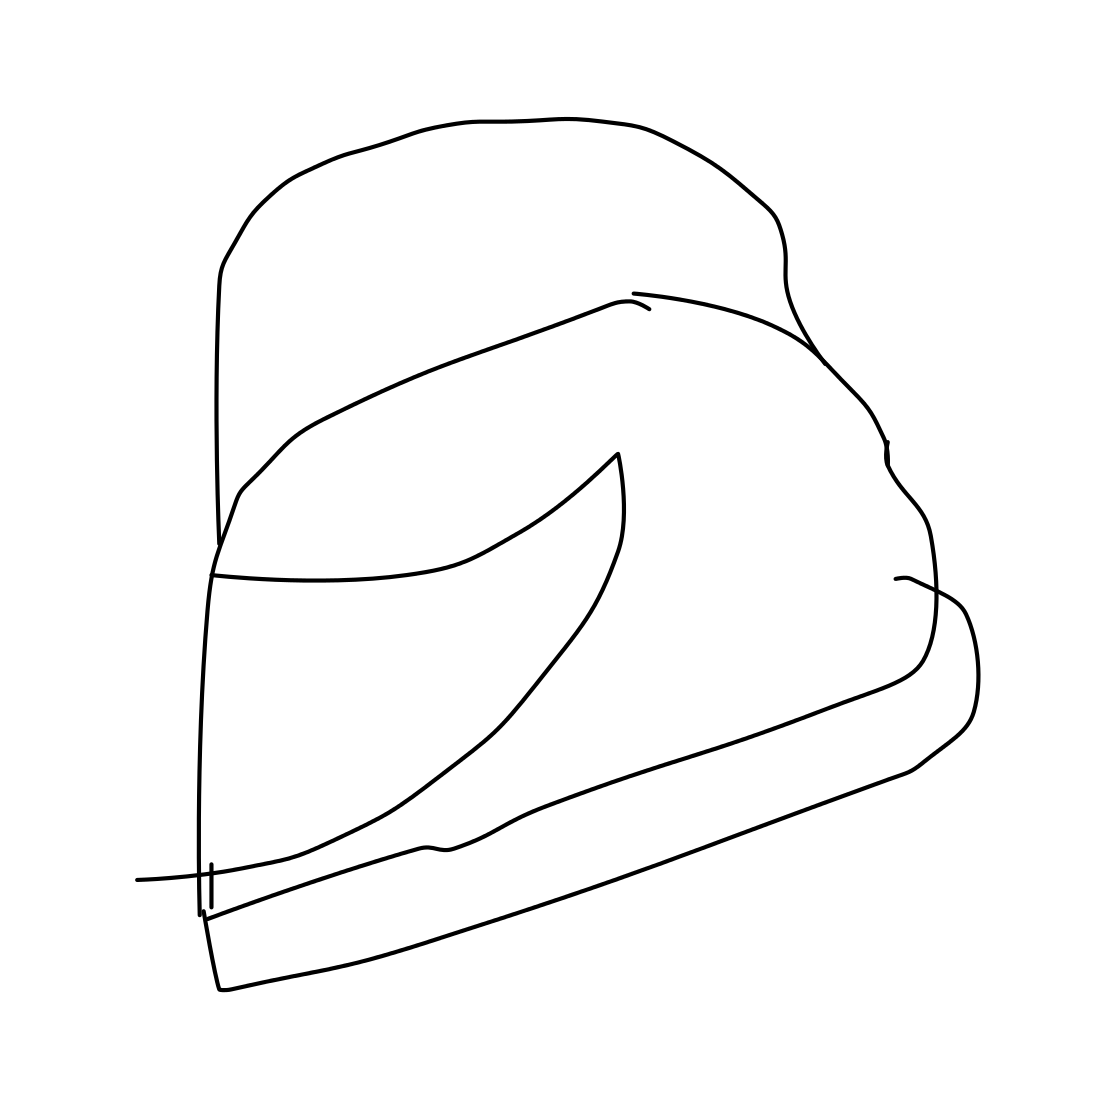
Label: helmet